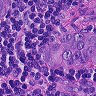
Metastatic tissue present: yes